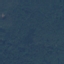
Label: Forest